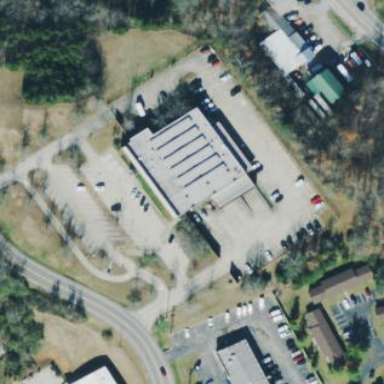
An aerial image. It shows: Commercial building.